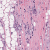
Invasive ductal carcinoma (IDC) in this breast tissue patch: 1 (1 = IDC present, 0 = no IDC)